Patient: sex M, age 52
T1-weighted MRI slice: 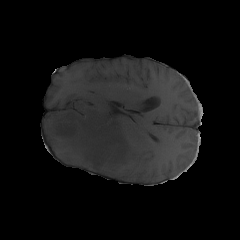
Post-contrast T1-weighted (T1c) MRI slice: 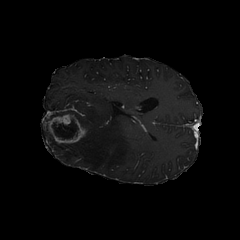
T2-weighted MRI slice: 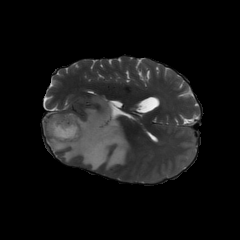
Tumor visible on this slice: yes
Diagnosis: Glioblastoma, IDH-wildtype
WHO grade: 4